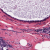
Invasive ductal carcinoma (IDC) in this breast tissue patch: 0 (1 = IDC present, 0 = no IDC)